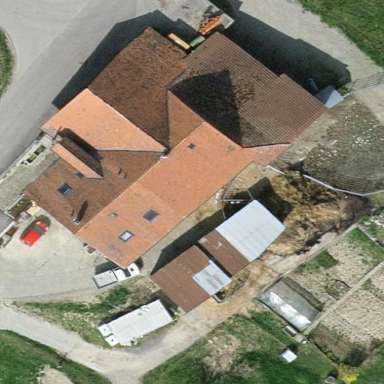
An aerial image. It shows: Farmyard area.